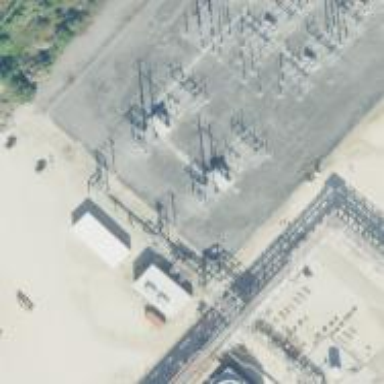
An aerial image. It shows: Switch for power supply.